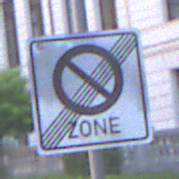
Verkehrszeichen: EndeEingeschraenktesHalteverbotZone
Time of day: SunriseSunset
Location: Outdoor (Urban)
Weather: PartlyCloudy
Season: NotSpecified
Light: Natural